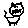
Label: cat